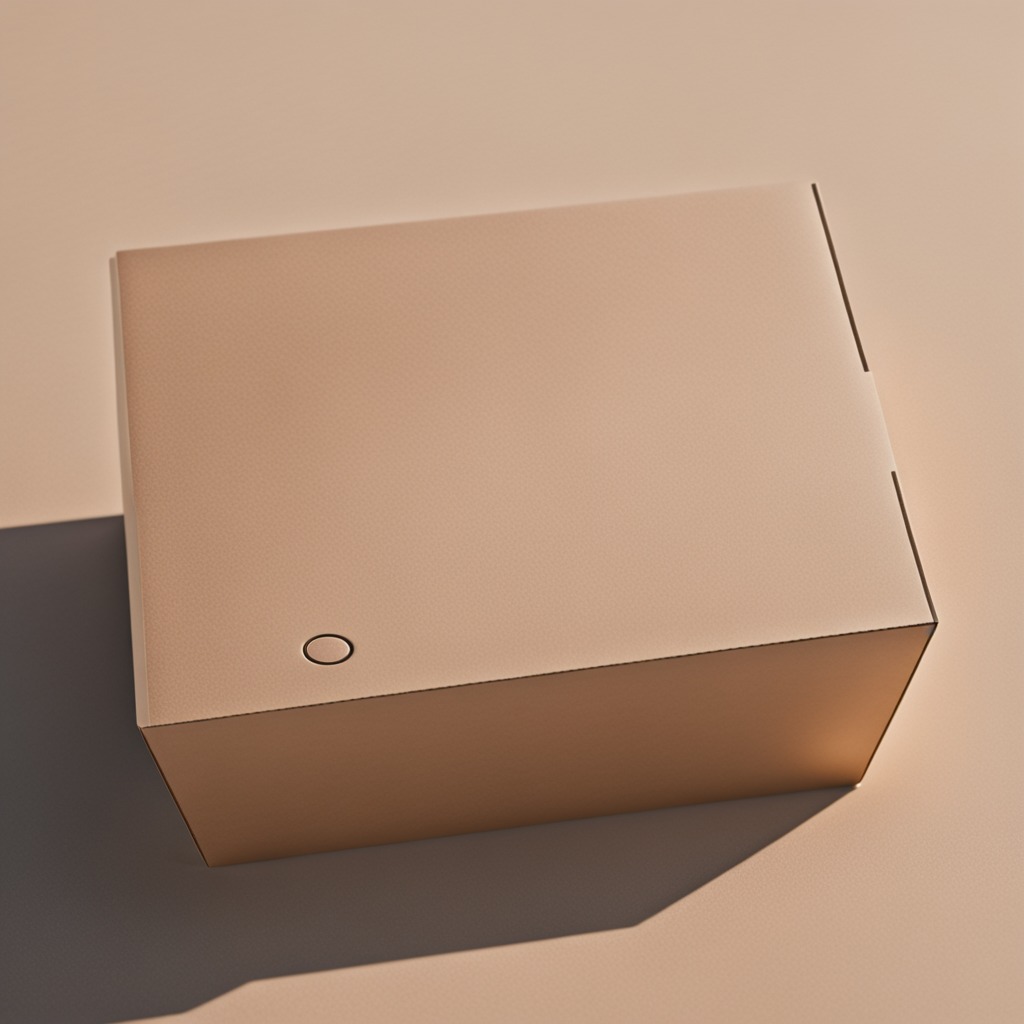
A rubber O-ring lying on a clean dry cardboard box surface in an outdoor workshop during daytime bright natural light soft shadows slightly creased but